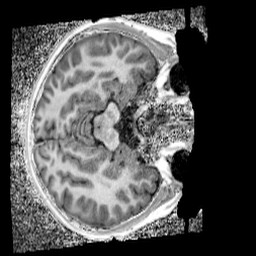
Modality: UNIT1_denoised
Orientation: axial
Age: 9
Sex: male
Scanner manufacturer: siemens
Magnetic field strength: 3 T
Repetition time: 4 s
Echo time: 0.00299 s